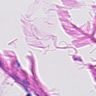
Metastatic tissue present: no